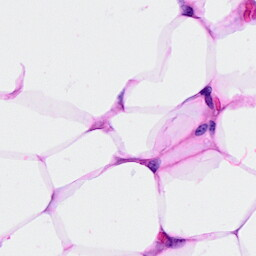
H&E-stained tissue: Breast